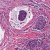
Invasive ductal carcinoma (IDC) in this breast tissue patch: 0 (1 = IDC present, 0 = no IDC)